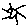
Label: sun